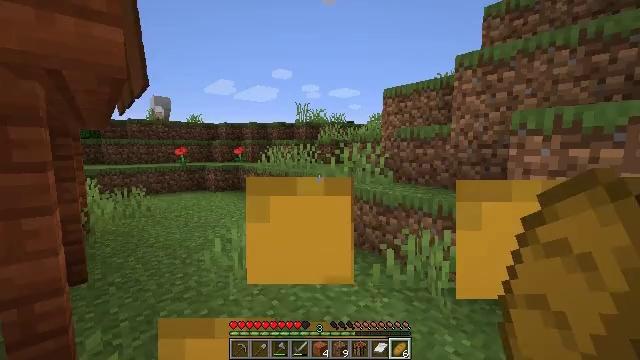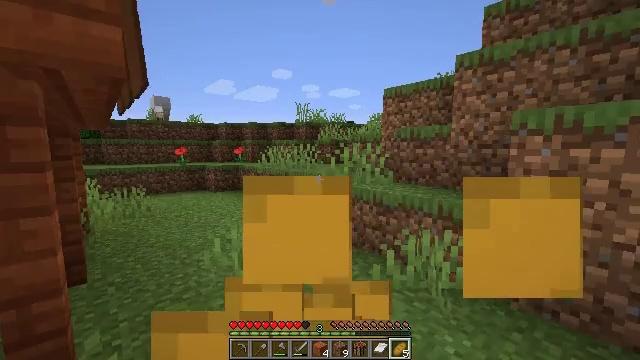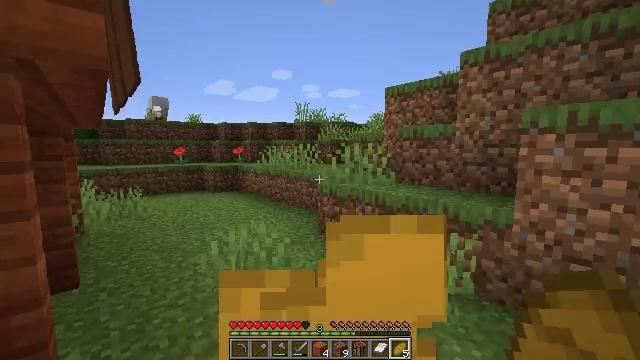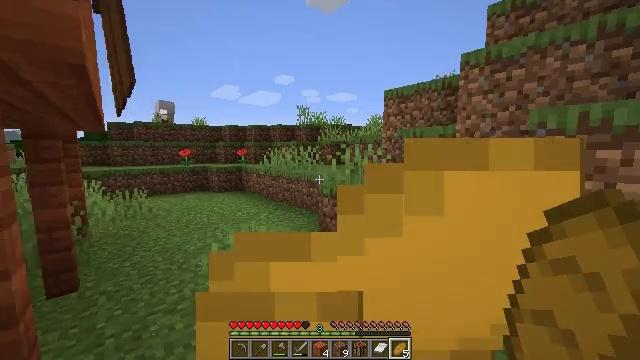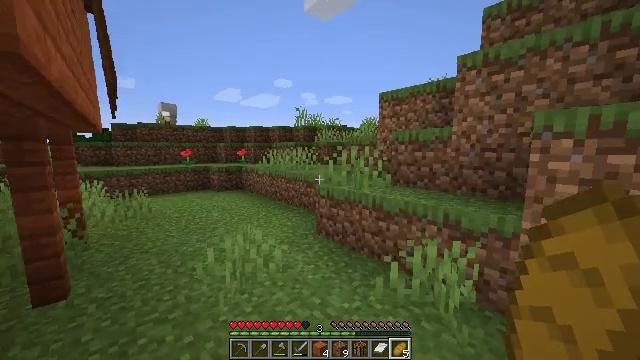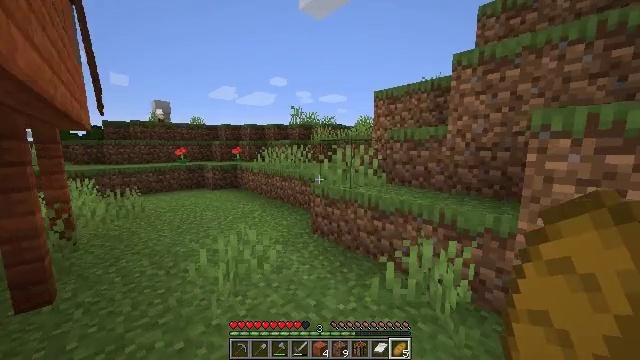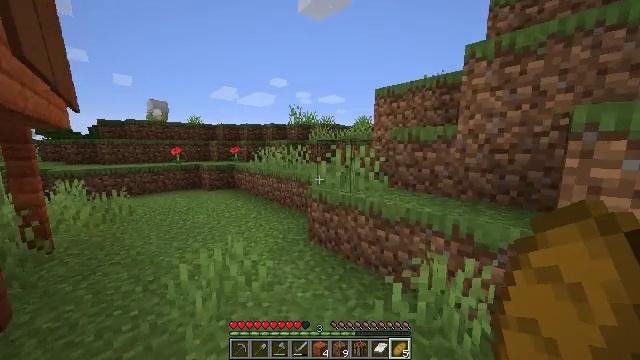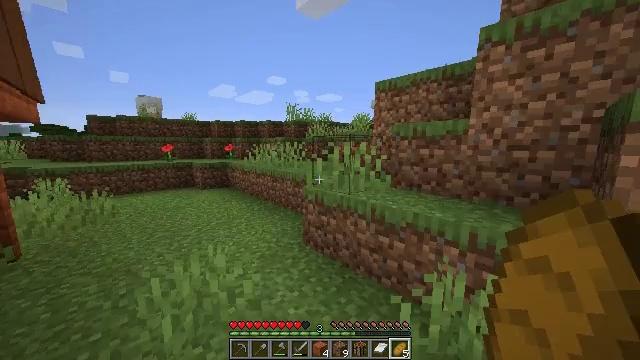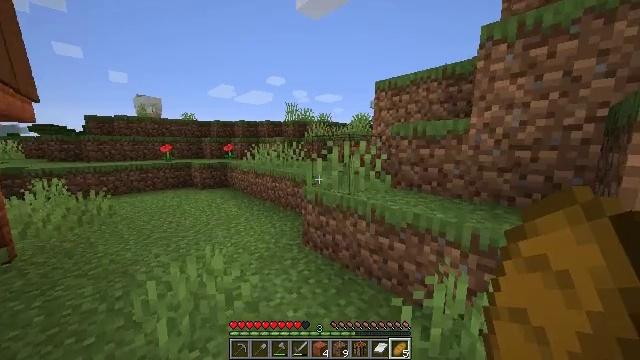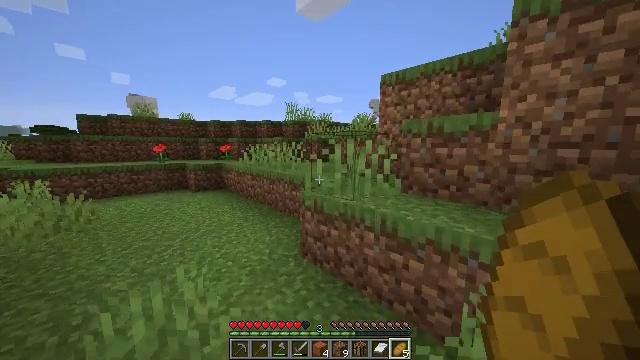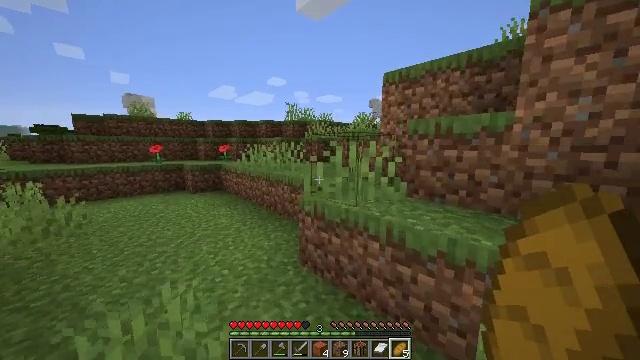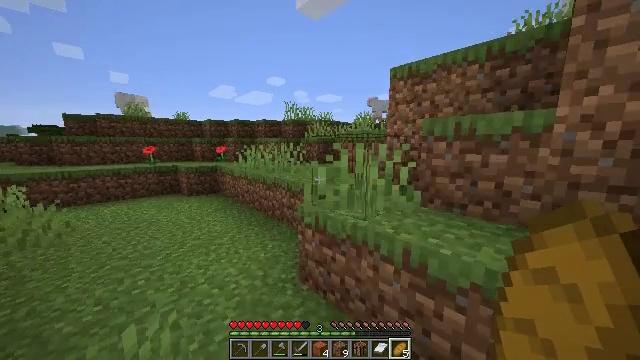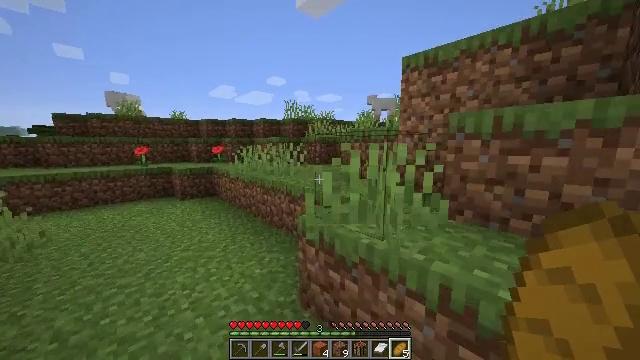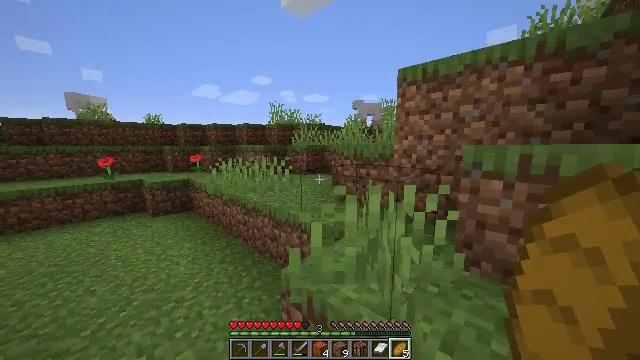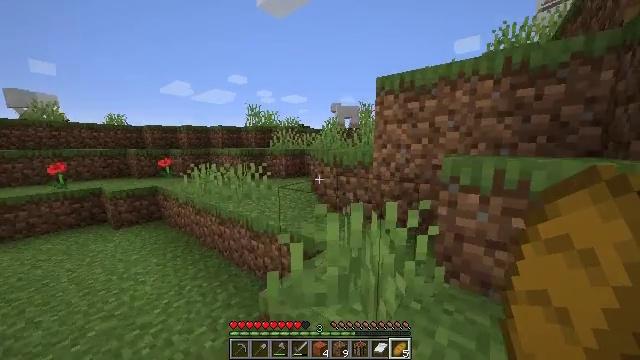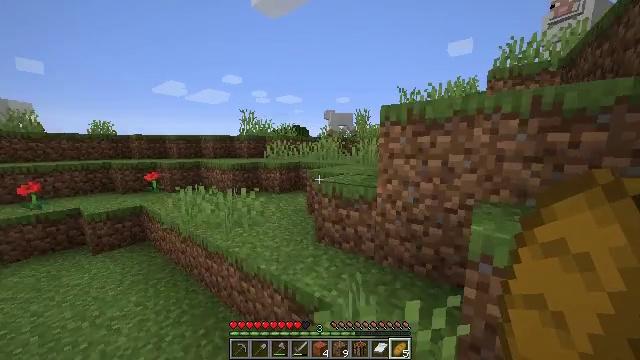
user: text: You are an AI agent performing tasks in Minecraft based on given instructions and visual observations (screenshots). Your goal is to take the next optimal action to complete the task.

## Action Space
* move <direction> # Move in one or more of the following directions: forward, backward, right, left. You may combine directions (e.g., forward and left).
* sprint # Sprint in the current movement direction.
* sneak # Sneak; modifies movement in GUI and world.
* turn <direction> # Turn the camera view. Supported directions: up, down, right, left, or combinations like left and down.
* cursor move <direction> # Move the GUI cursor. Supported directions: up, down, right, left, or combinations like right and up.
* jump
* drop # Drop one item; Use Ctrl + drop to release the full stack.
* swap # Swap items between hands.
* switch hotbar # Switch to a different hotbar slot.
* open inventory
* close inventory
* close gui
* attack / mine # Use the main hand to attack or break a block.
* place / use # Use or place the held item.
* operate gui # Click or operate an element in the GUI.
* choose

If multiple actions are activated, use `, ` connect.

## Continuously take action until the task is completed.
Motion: motion action
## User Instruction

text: Mine the cartography table.
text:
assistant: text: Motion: move forward, sprint, use / place
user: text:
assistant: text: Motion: move forward, sprint
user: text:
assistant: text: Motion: move forward, sprint
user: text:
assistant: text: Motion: move forward, sprint
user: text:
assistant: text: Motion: move forward, sprint, turn right
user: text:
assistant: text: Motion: move forward, sprint
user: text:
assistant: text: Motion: move forward, sprint
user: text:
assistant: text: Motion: move forward, sprint
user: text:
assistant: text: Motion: move forward, sprint
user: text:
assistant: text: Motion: move forward, sprint
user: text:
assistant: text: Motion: move forward, sprint
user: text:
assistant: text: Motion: move forward, sprint
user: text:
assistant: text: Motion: move forward, sprint, turn right, jump
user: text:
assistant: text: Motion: move forward, sprint, turn right, jump
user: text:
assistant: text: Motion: move forward, sprint, turn right, jump
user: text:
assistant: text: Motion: move forward, sprint, turn right, jump
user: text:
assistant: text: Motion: move forward, sprint
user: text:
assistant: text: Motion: move forward, sprint
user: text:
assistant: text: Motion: move forward, sprint
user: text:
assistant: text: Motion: move forward, sprint, turn right
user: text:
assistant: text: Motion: move forward, sprint, turn right
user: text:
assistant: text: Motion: move forward, sprint, turn right
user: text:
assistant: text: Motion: move forward, sprint, turn right
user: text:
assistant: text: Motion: move forward, sprint, turn right
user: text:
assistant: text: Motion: move forward, sprint, turn right, jump
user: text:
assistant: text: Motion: move forward, sprint, turn right, jump
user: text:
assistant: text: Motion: move forward, sprint, turn right, jump
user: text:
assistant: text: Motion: move forward, sprint, turn right
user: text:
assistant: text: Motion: move forward, sprint, turn right
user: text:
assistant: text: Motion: move forward, sprint